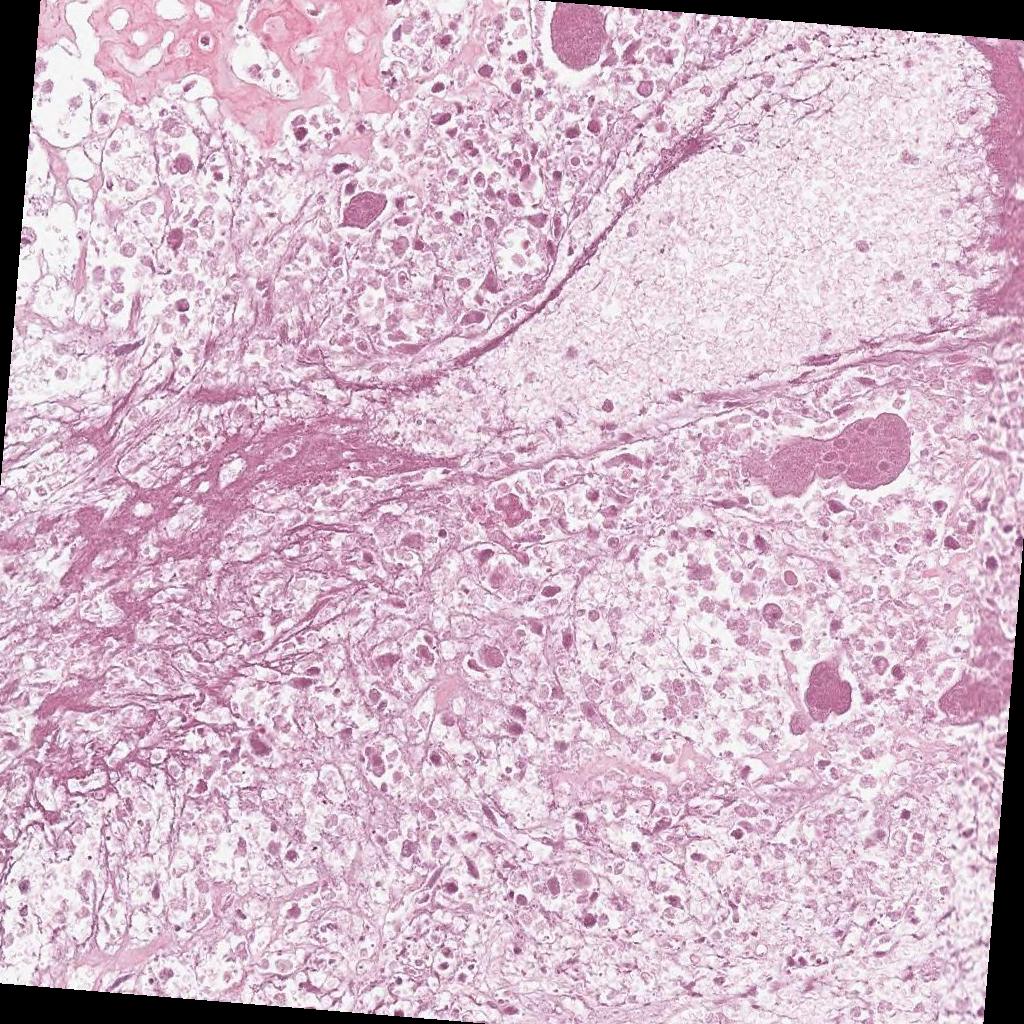
Label: Non-Viable-Tumor